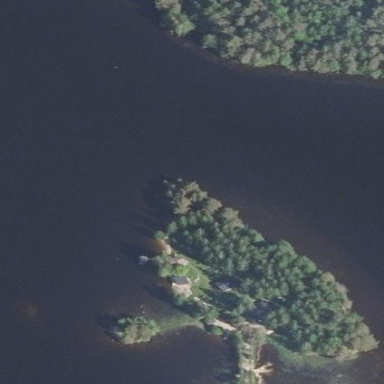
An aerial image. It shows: Island covered with woodland.